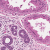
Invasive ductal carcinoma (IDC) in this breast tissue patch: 0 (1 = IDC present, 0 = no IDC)